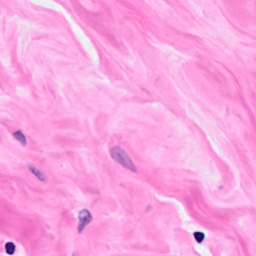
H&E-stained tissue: Breast